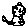
Label: cat